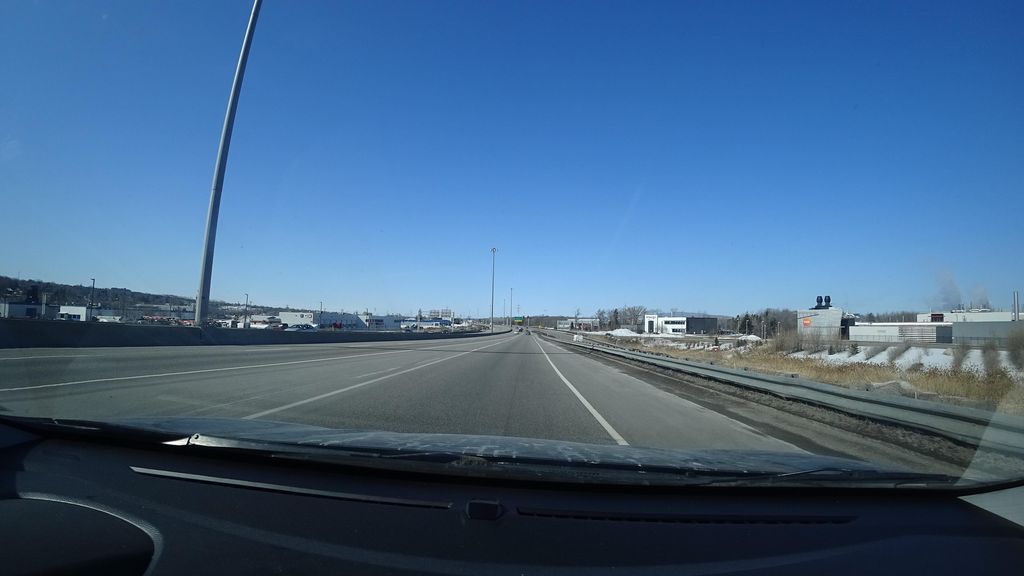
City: quebec_city